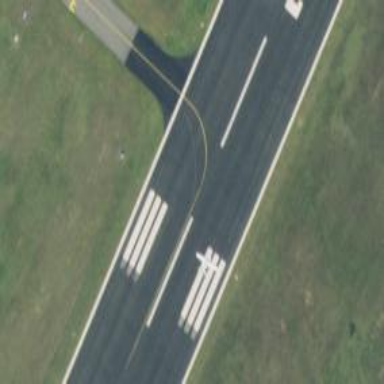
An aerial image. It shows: Asphalt taxiway at the airport.